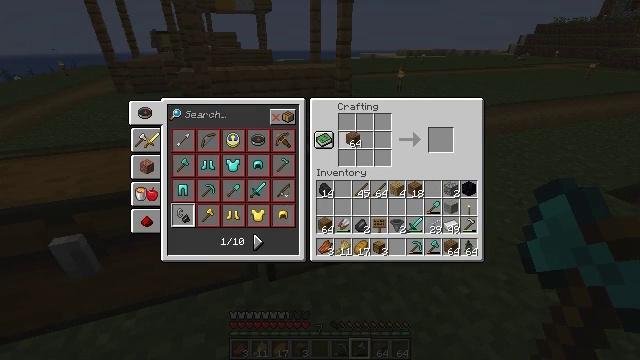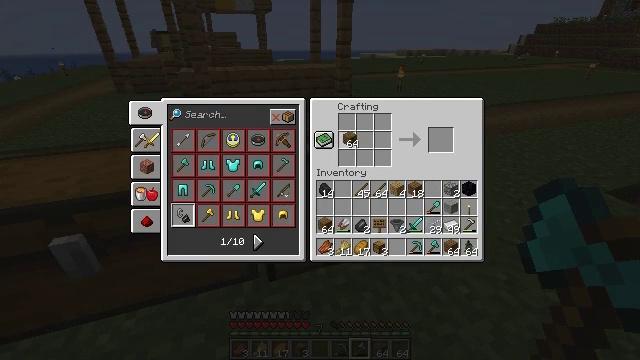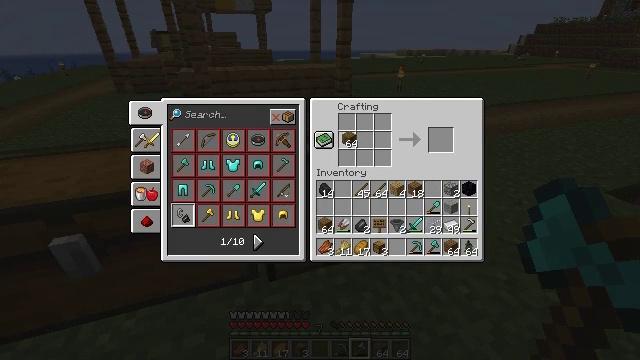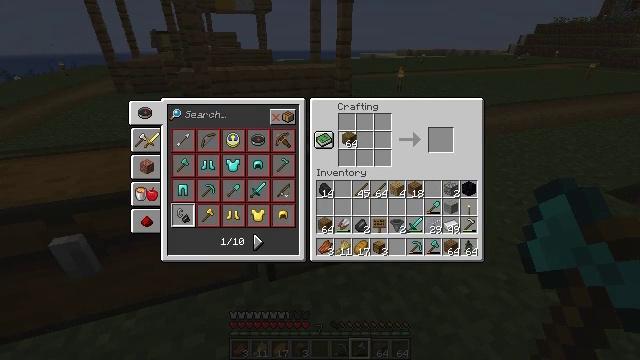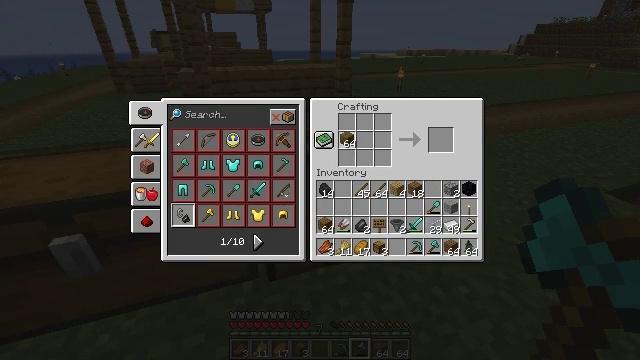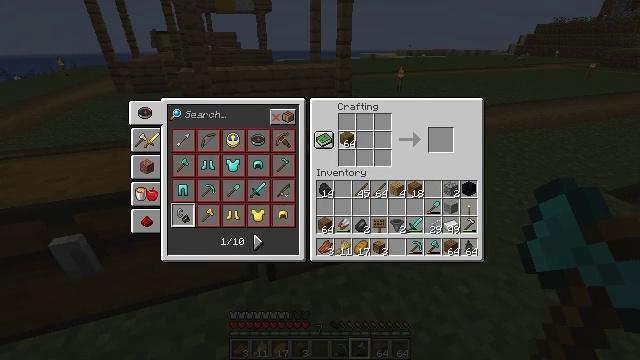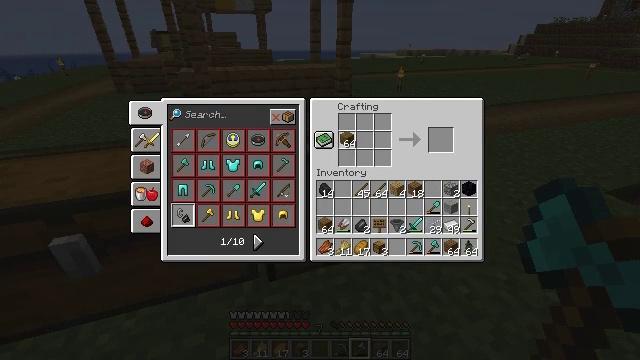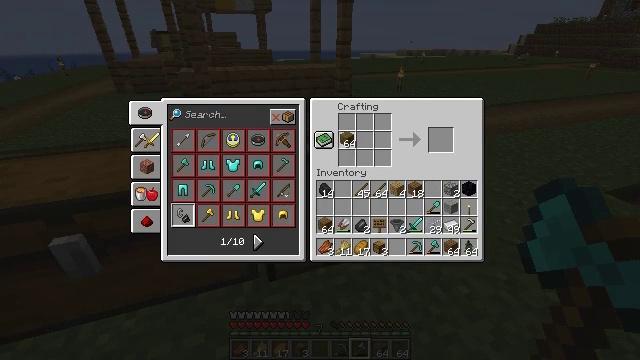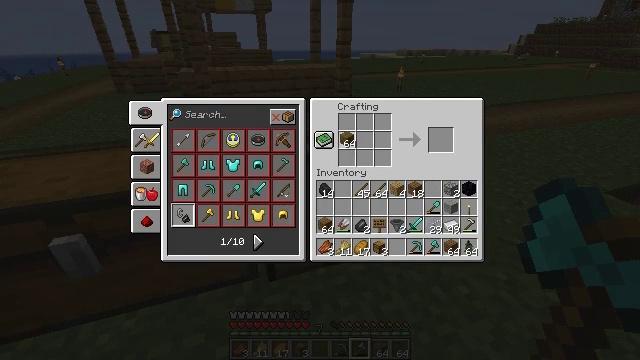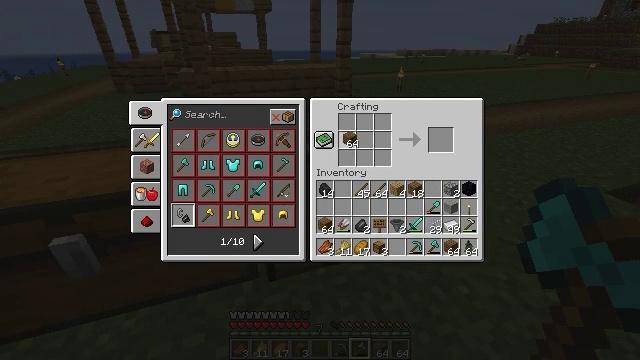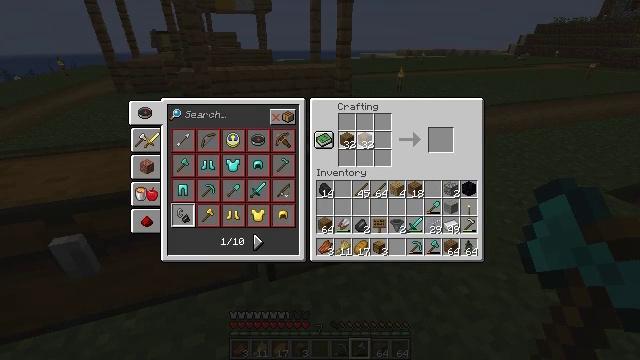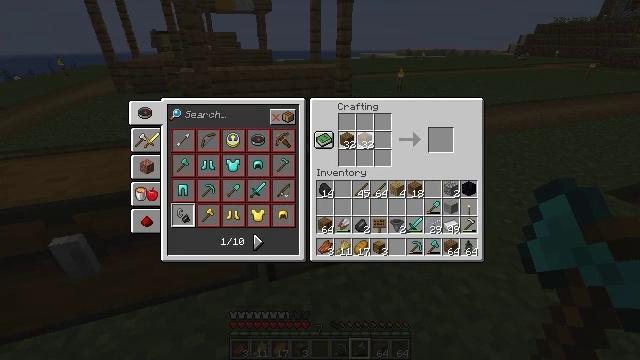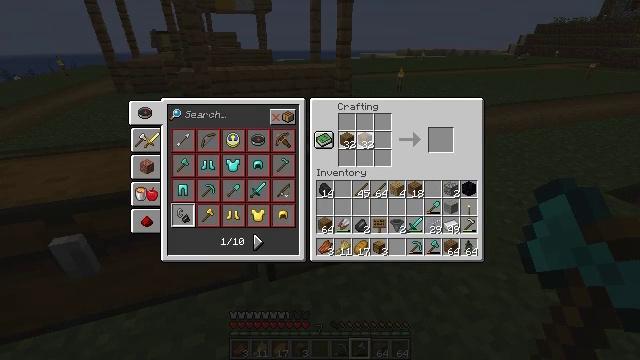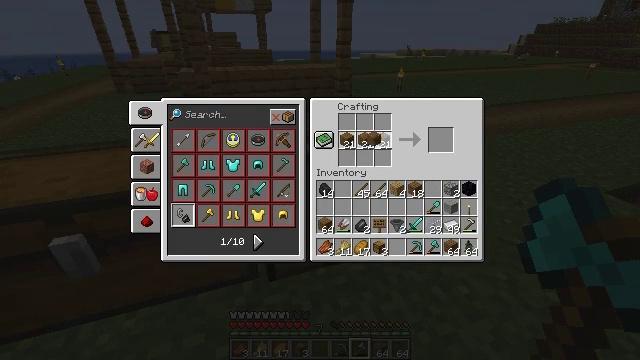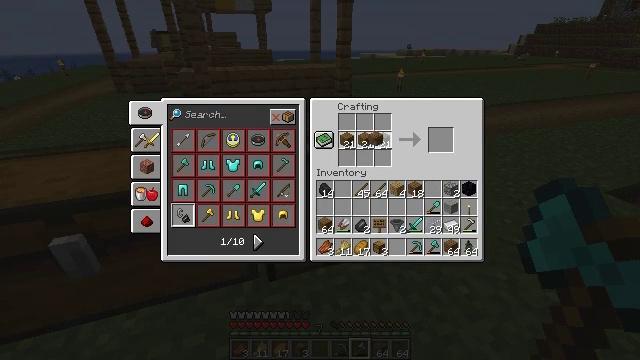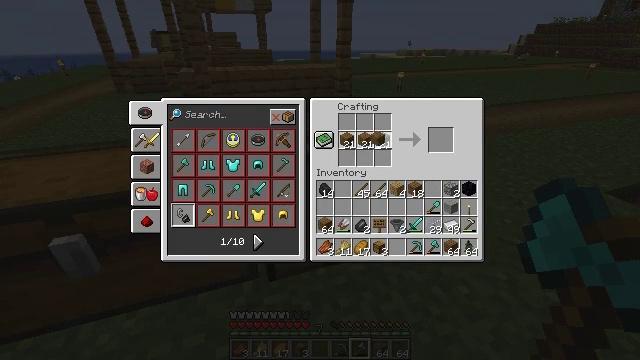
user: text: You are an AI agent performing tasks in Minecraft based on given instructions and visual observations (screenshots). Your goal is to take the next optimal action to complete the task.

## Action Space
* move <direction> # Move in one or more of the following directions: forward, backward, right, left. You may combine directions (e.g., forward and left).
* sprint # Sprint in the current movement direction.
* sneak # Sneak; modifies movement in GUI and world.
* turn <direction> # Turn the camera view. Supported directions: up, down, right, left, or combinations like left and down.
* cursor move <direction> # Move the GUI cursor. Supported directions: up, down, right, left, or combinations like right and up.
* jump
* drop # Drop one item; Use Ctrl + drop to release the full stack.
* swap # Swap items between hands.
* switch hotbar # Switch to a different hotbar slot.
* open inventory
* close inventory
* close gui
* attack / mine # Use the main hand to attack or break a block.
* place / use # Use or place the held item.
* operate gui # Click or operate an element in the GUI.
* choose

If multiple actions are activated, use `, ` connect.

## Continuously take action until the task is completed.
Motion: motion action
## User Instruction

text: Use planks on the crafting table to make a spruce sign.
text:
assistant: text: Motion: no_op
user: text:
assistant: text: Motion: no_op
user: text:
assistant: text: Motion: no_op
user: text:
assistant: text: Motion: no_op
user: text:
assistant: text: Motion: no_op
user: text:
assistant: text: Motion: no_op
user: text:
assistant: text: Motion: operate gui
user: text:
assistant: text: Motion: operate gui
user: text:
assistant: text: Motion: operate gui
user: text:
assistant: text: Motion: cursor move right, operate gui
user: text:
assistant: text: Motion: cursor move right, operate gui
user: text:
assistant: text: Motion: operate gui
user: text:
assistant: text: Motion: operate gui
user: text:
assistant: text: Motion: operate gui
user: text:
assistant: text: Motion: operate gui
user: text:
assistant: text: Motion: operate gui
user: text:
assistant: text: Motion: operate gui
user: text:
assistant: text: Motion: operate gui
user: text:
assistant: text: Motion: operate gui
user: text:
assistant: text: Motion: operate gui
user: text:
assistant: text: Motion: operate gui
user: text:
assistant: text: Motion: operate gui
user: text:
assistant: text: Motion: cursor move left, operate gui
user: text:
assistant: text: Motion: cursor move left, operate gui
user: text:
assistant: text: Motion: operate gui
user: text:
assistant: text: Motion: operate gui
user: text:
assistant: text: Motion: operate gui
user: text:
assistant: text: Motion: operate gui
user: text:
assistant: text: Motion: operate gui
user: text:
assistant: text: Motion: operate gui